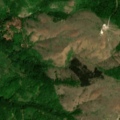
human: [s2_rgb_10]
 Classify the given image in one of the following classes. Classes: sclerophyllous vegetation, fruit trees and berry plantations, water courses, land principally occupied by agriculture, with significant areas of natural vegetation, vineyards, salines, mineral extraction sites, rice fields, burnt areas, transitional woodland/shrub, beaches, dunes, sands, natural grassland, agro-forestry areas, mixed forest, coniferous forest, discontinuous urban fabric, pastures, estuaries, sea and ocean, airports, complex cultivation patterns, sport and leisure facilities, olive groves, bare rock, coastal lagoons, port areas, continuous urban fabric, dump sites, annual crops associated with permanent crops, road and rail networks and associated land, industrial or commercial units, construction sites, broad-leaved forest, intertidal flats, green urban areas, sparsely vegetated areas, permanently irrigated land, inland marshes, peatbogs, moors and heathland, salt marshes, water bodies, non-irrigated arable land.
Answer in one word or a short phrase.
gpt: complex cultivation patterns, land principally occupied by agriculture, with significant areas of natural vegetation, broad-leaved forest, natural grassland